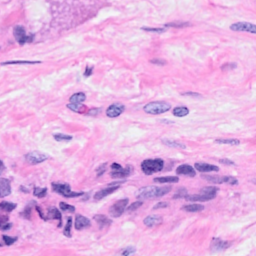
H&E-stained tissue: Breast